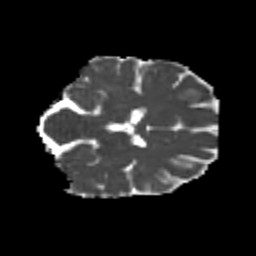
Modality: MD
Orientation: coronal
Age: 20
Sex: female
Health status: healthy
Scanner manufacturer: philips
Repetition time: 7.389 s
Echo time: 0.08599 s